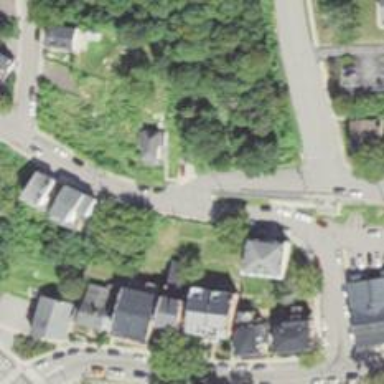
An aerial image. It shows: Residential driveway designated as service road.